Interaction volume radius: 10 \u00c5
Interaction volume height: 25 \u00c5
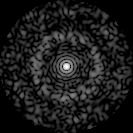
Disorder parameter: 0.8469